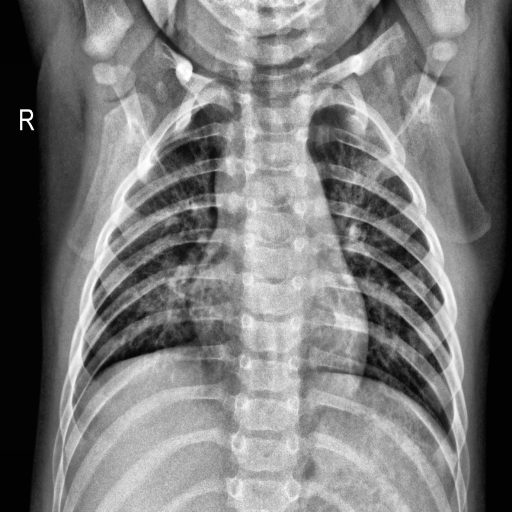
Finding: NORMAL